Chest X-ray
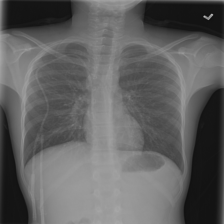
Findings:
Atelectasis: negative
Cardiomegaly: negative
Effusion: negative
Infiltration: negative
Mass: negative
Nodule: negative
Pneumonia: negative
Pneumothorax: negative
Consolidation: negative
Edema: negative
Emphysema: negative
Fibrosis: negative
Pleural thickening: negative
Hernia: negative